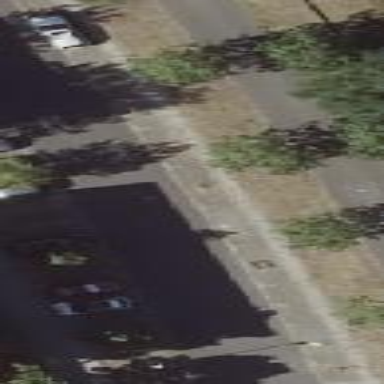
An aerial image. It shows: Street-side parallel parking on paving stones by residential area.